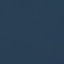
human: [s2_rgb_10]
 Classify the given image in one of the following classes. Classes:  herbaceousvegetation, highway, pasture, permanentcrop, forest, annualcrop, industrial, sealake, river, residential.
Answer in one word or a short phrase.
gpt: SeaLake